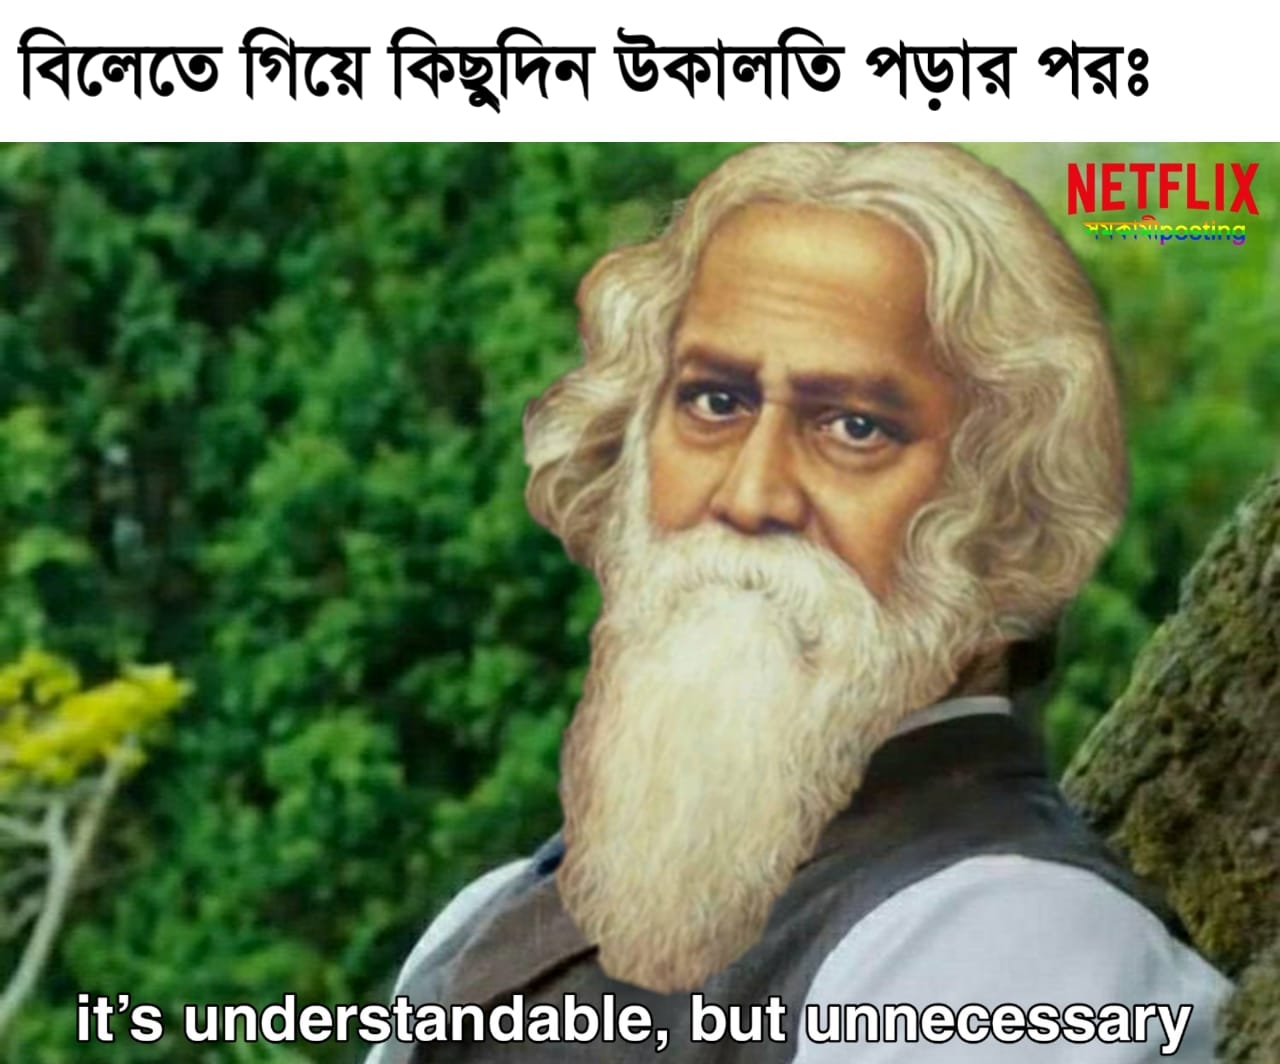
Caption: বিলেতে গিয়ে কিছুদিন উকালতি পড়ার পরঃ    It's understandable , but unncessary
Label: non-hate